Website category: sports
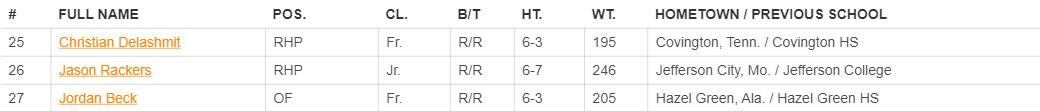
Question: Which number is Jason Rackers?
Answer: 26

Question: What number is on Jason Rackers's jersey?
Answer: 26

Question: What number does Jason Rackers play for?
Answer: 26

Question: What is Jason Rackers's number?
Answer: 26

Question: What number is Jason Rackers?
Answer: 26

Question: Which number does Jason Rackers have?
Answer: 26

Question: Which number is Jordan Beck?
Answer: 27

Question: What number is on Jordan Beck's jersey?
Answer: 27

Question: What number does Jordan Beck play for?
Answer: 27

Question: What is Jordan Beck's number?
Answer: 27

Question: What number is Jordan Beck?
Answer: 27

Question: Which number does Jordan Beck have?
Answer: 27

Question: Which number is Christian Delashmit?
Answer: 25

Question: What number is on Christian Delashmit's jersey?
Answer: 25

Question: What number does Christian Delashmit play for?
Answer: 25

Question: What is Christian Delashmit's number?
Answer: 25

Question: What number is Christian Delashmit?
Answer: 25

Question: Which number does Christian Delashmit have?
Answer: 25

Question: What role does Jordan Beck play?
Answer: OF

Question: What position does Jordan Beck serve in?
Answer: OF

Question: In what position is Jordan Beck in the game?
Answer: OF

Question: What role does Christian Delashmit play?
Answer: RHP

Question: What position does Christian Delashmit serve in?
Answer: RHP

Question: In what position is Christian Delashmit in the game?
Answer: RHP

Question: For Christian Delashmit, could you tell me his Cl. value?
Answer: Fr.

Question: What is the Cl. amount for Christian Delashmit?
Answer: Fr.

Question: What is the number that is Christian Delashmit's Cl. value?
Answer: Fr.

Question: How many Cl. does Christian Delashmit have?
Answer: Fr.

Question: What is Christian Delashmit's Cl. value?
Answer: Fr.

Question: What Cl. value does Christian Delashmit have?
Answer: Fr.

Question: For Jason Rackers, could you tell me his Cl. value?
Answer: Jr.

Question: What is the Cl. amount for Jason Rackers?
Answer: Jr.

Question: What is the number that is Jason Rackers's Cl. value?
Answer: Jr.

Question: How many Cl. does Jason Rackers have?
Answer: Jr.

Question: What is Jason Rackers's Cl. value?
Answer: Jr.

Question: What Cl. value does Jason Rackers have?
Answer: Jr.

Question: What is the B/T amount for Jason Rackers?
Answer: R/R

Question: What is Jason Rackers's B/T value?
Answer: R/R

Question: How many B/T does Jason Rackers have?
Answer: R/R

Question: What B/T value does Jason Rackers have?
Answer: R/R

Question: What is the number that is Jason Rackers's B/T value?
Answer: R/R

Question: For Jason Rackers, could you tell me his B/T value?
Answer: R/R

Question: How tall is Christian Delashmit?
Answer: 6-3

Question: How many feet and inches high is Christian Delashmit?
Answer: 6-3

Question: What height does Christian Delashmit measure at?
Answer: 6-3

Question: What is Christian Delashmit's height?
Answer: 6-3

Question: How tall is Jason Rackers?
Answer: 6-7

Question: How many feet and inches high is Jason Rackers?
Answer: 6-7

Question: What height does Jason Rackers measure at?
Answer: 6-7

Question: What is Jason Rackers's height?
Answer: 6-7

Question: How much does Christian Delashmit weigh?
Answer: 195

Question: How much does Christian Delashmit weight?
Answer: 195

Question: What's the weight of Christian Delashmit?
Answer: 195

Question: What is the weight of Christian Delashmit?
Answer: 195

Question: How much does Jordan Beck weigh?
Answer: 205

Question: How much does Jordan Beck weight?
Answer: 205

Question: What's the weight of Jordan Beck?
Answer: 205

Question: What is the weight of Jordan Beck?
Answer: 205

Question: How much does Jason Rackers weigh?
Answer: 246

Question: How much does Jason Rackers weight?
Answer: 246

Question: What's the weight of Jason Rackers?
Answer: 246

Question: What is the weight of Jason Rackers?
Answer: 246

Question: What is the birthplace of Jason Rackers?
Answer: Jefferson City, Mo.

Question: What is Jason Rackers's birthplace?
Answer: Jefferson City, Mo.